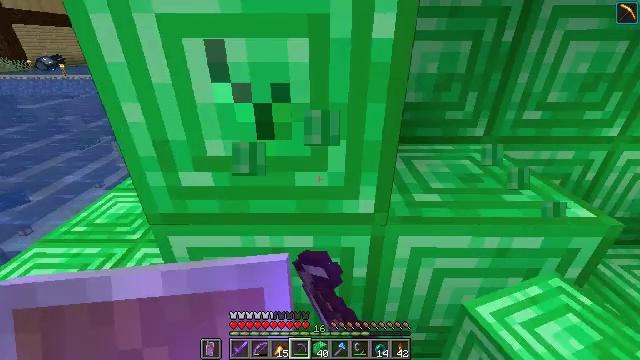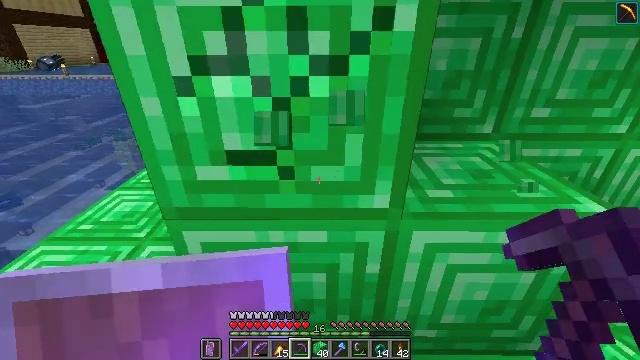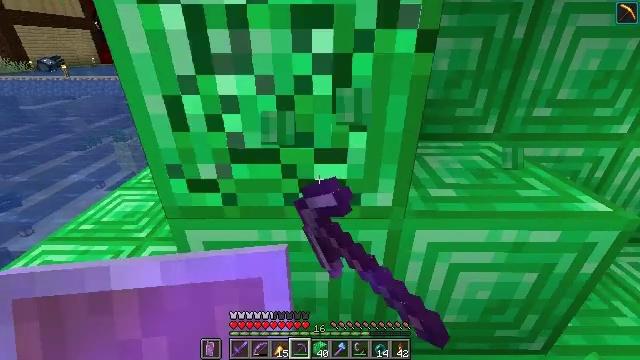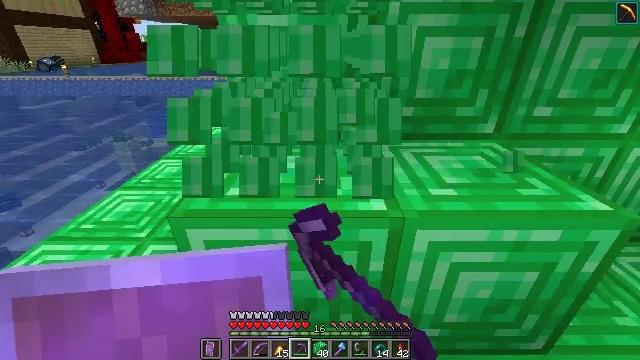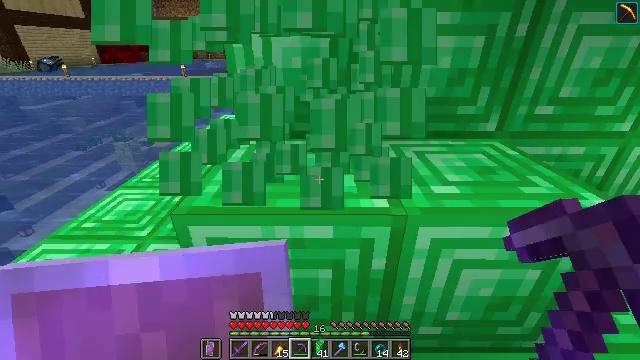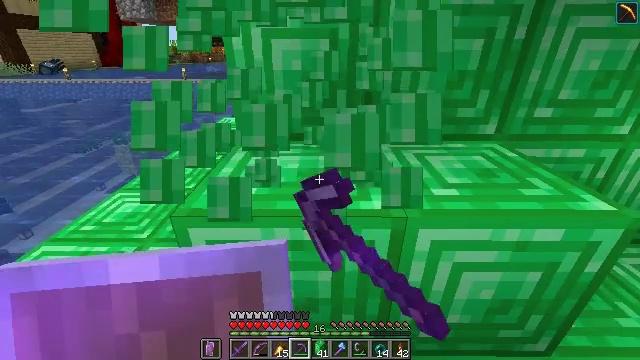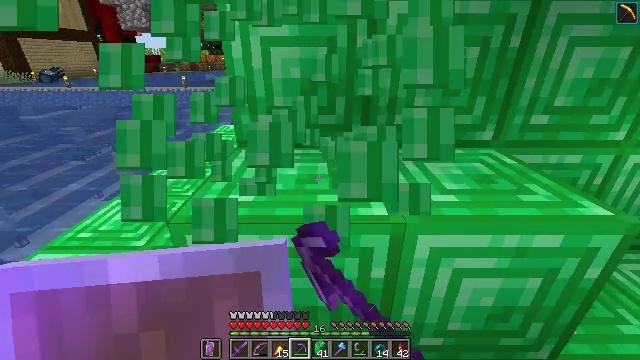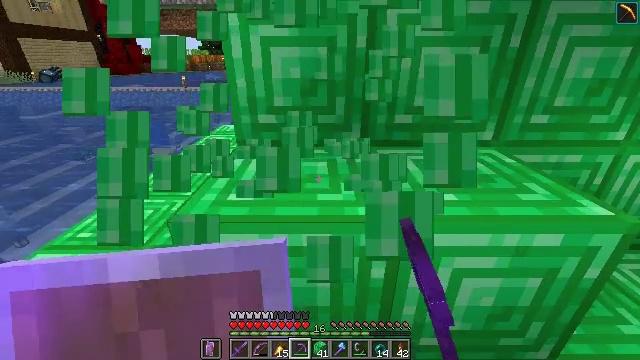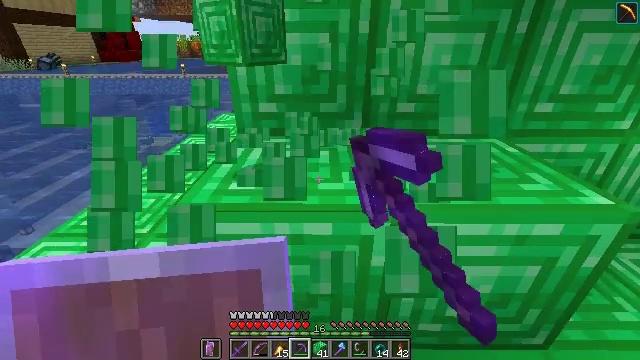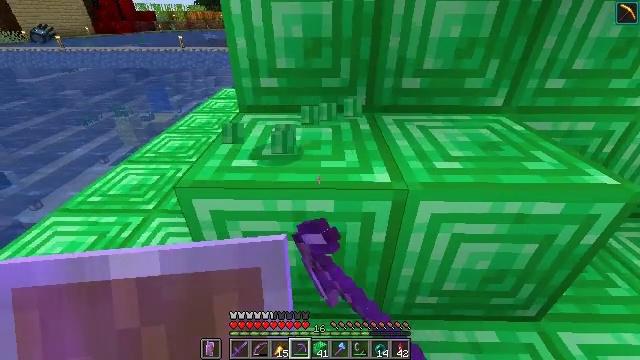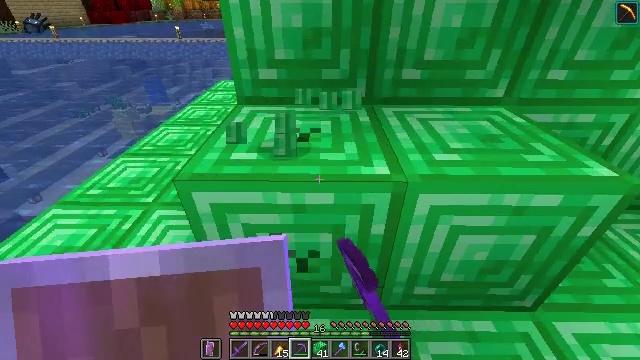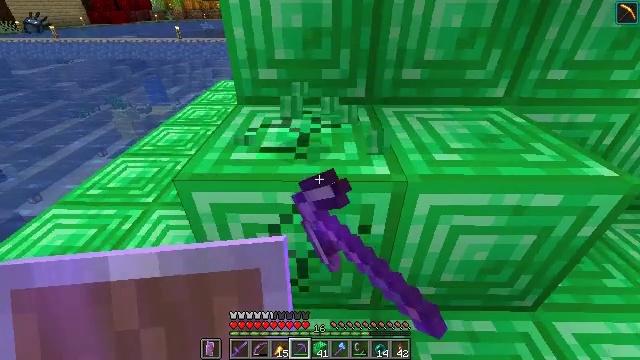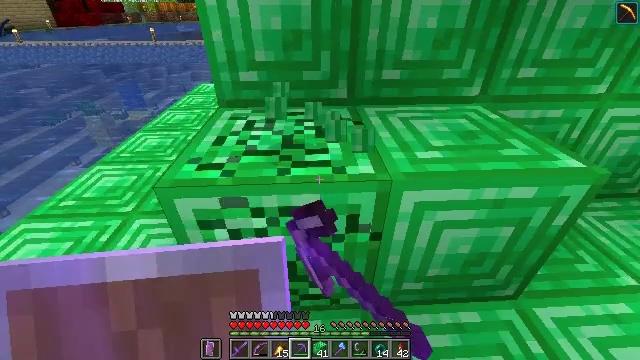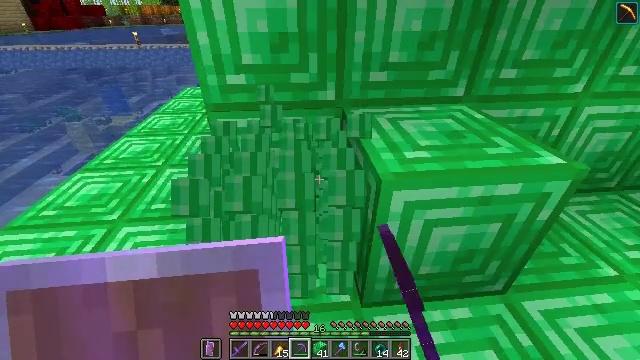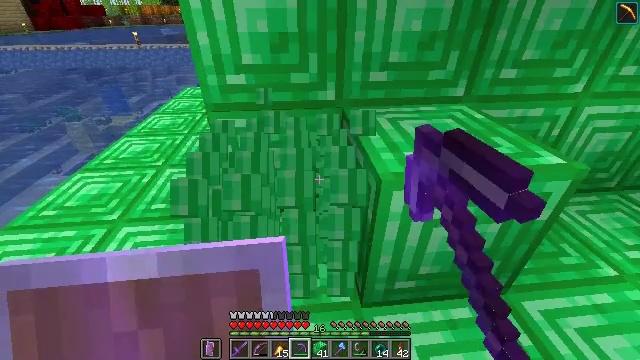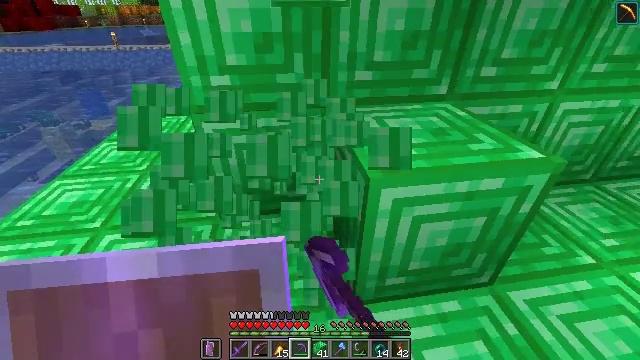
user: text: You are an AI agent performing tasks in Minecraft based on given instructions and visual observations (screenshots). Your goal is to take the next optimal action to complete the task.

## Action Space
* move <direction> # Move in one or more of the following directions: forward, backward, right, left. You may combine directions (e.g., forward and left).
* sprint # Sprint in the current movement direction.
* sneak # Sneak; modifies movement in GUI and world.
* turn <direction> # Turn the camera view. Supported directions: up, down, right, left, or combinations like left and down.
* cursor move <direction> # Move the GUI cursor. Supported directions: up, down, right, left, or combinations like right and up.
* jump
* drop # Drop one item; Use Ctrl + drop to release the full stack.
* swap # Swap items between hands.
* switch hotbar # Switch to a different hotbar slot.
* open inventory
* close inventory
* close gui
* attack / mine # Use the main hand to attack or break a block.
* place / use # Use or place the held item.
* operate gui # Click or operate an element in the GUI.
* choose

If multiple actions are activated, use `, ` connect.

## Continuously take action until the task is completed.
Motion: motion action
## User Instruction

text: Attack the emerald block with a tool.
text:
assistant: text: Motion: attack / mine
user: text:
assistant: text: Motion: attack / mine
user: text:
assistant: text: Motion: attack / mine
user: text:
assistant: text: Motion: attack / mine
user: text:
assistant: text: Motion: attack / mine
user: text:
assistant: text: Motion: turn up, attack / mine
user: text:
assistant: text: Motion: attack / mine
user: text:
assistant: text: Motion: turn down, attack / mine
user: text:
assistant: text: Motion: turn down, attack / mine
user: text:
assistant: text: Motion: turn down, attack / mine
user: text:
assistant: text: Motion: attack / mine
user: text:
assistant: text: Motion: turn right, attack / mine
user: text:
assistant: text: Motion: turn right, attack / mine
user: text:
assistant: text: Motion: attack / mine
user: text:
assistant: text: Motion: turn right, attack / mine
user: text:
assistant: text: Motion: turn right, attack / mine
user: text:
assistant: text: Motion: turn right, attack / mine
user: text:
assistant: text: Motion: turn right, attack / mine
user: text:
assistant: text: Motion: attack / mine
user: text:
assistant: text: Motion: attack / mine
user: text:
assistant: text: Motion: attack / mine
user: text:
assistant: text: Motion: attack / mine
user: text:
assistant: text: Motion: turn left, attack / mine
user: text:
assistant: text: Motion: turn left, attack / mine
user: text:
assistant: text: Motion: turn left and up, attack / mine
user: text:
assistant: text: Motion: move left, turn left, attack / mine
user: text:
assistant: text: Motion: move left, turn left and up, attack / mine
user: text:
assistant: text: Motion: move left, turn left and up, attack / mine
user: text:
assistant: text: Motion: turn up, attack / mine
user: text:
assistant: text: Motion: turn up, attack / mine